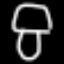
Label: mushroom